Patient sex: F
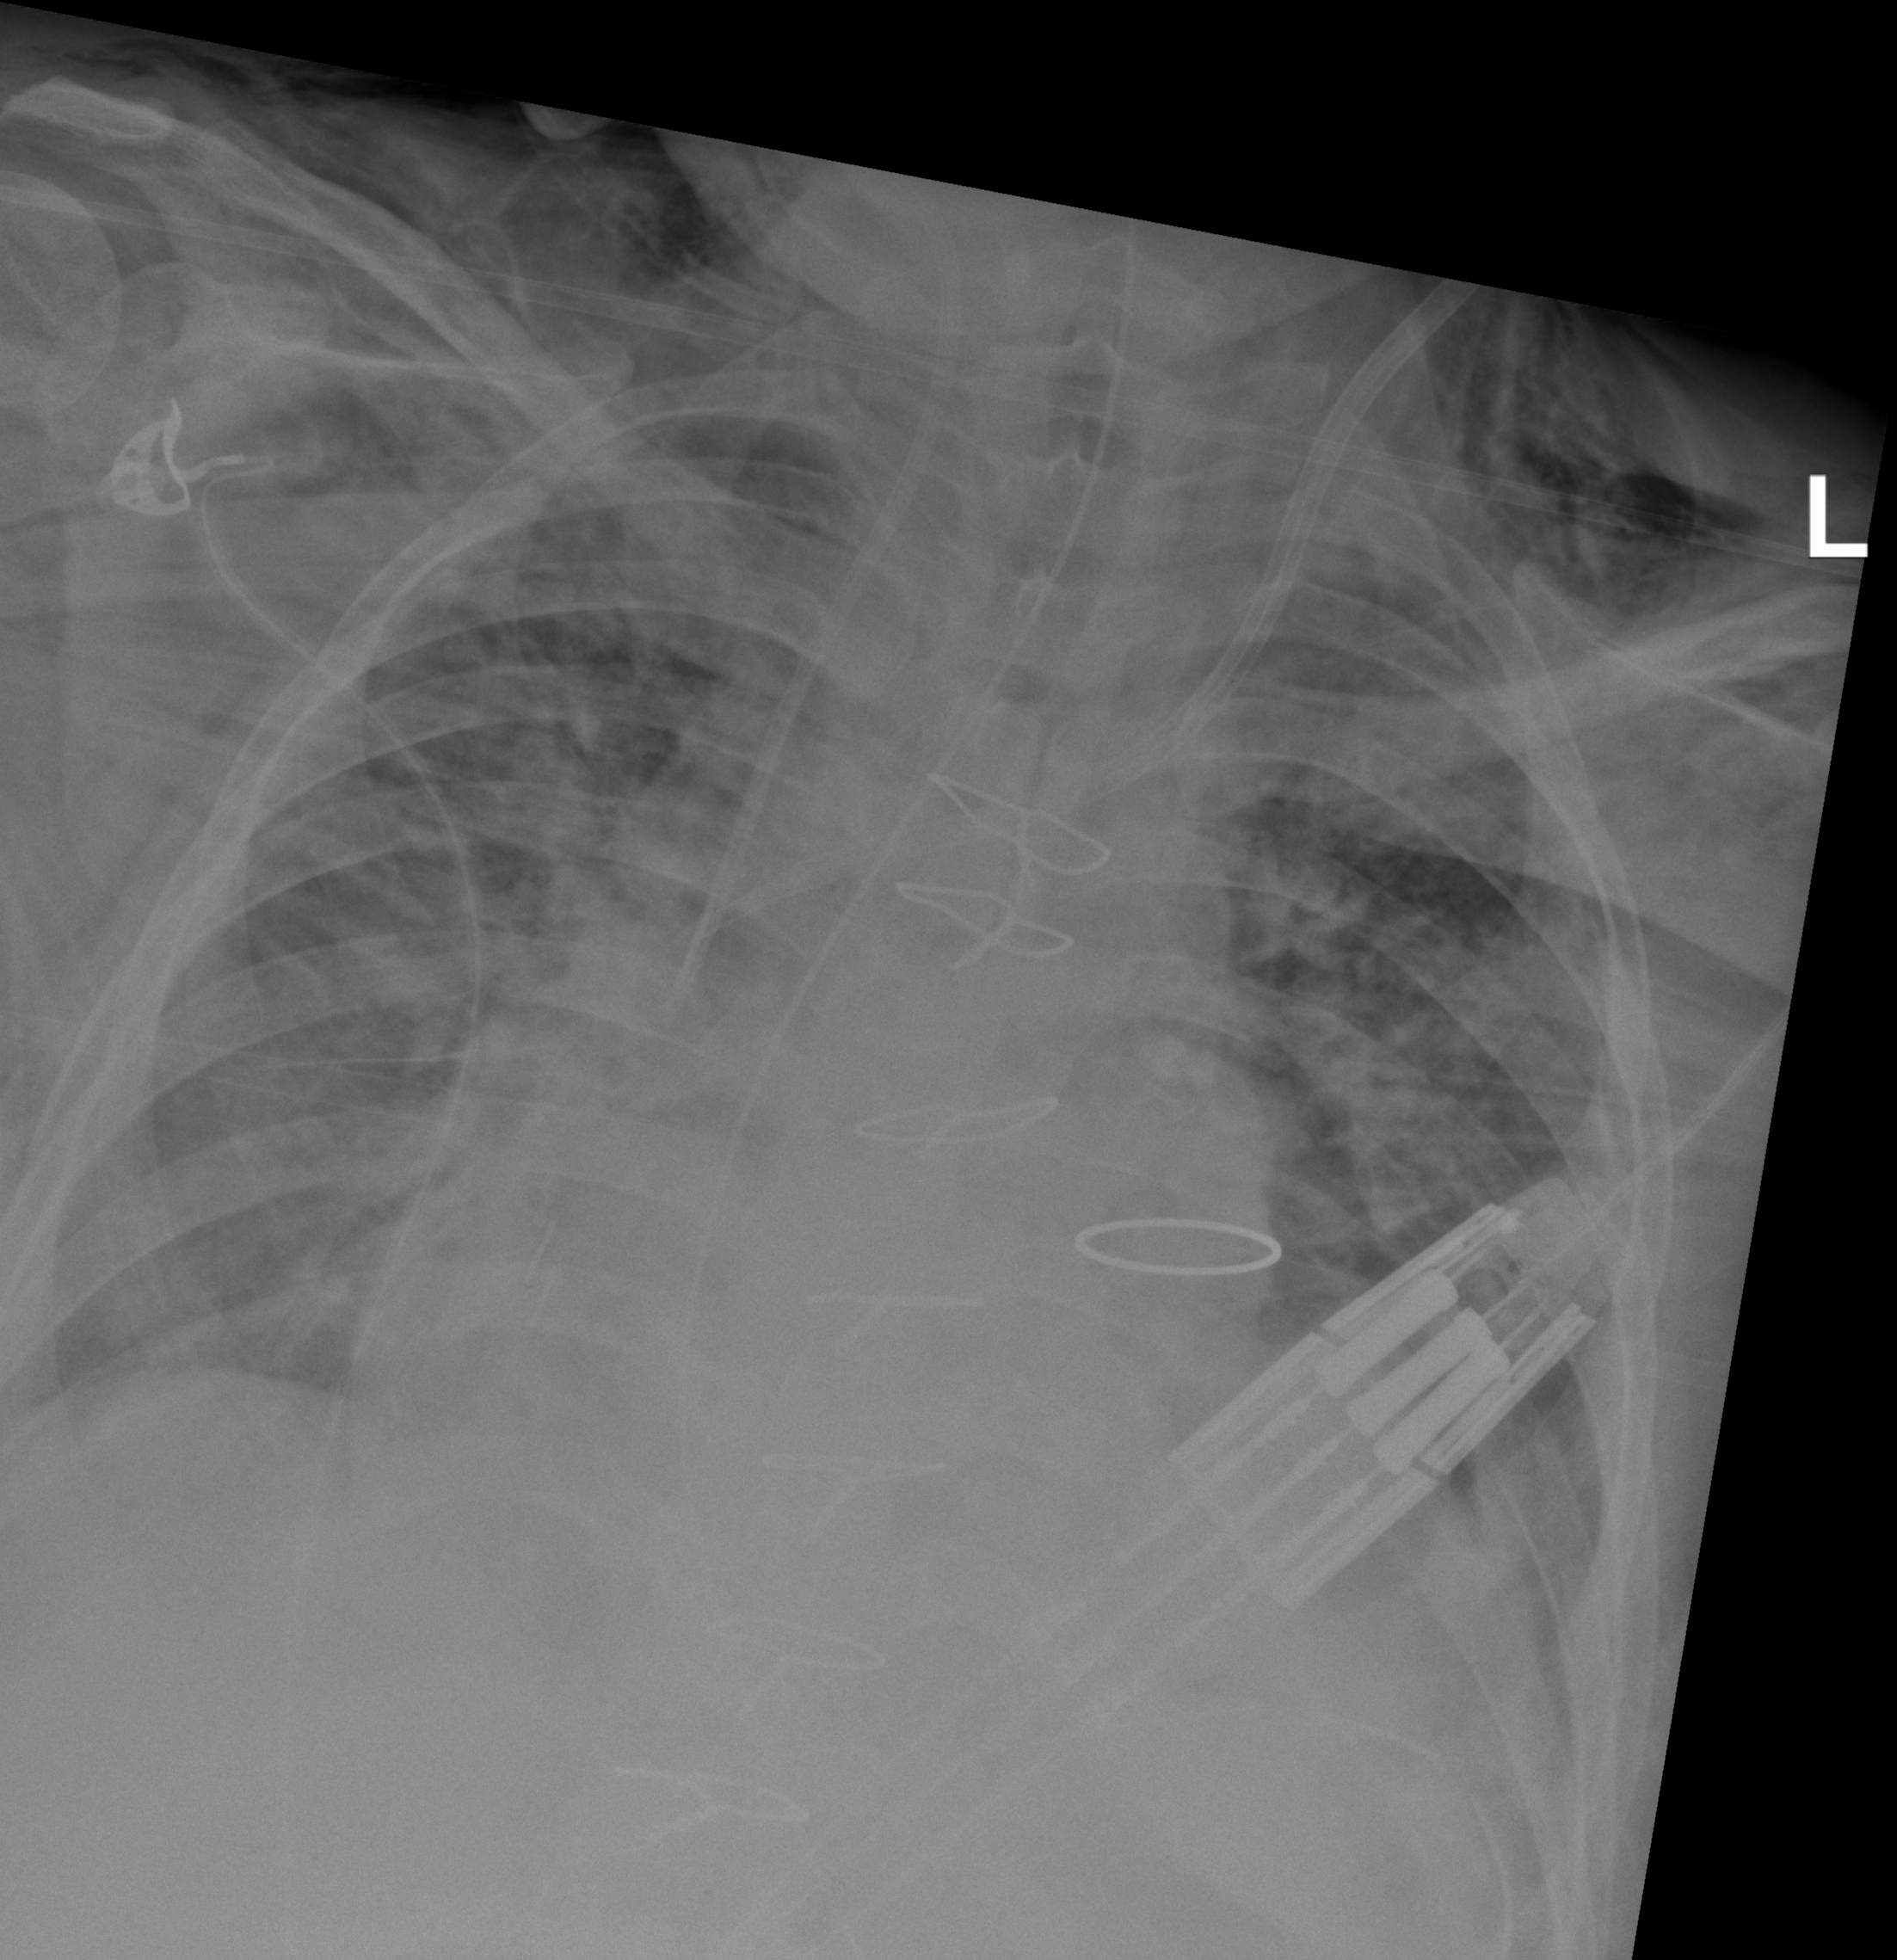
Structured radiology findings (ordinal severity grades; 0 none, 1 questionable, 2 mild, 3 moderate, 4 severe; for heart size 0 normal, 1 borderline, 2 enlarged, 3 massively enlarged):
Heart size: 3
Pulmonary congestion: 3
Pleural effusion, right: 0
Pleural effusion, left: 0
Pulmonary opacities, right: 3
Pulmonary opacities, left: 3
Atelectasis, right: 3
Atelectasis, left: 3